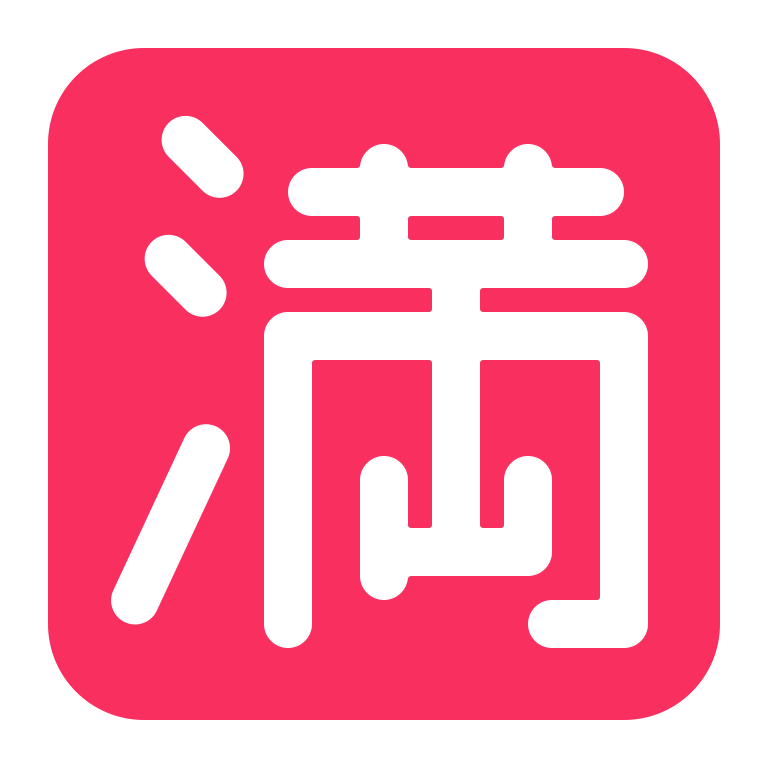
japanese no vacancy button flat